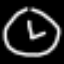
Label: clock